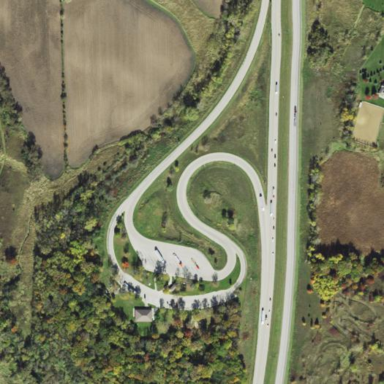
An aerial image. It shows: Rest area on the road.